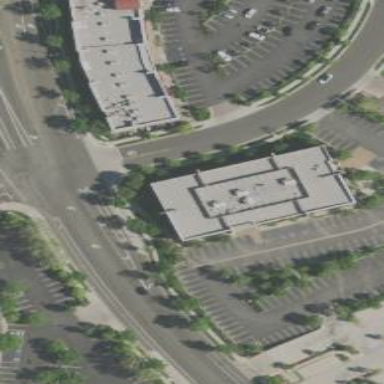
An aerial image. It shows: Commercial building.